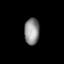
Tissue: prostate
Cell type: T cells
Senescence score: 0.356
Nuclear area (px): 392
Mean DAPI intensity: 141.526